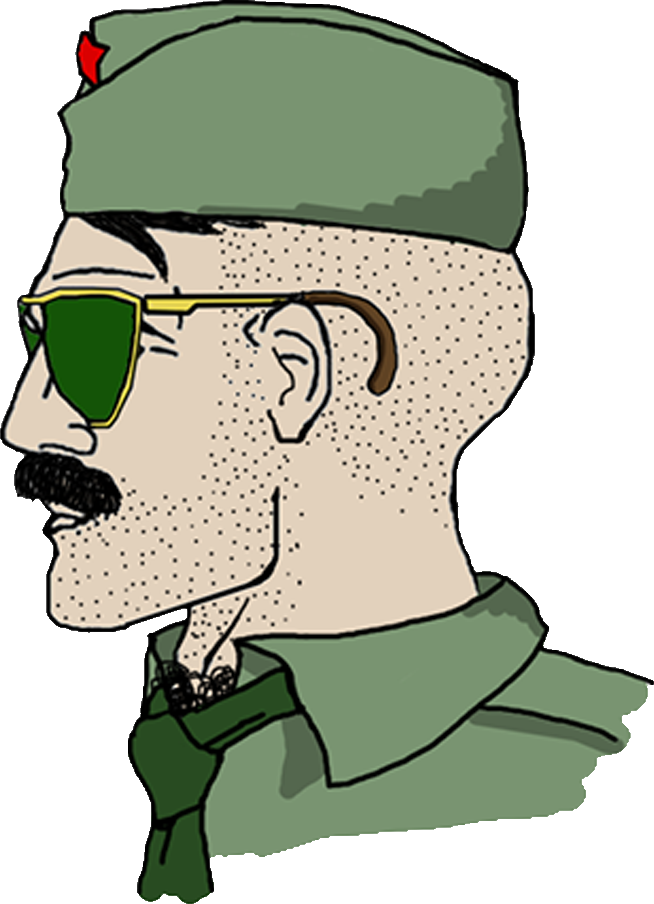
Label: 4_Yes_Chad